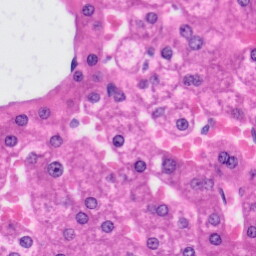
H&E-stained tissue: Liver